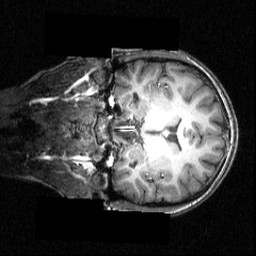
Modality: T1w
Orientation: coronal
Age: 16
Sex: female
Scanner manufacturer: siemens
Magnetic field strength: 3.951 T
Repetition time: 1.5 s
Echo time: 0.00335 s